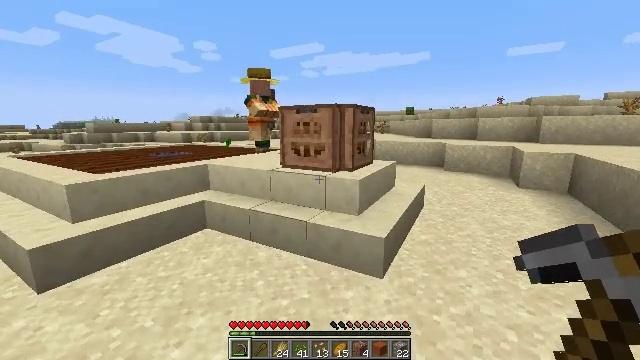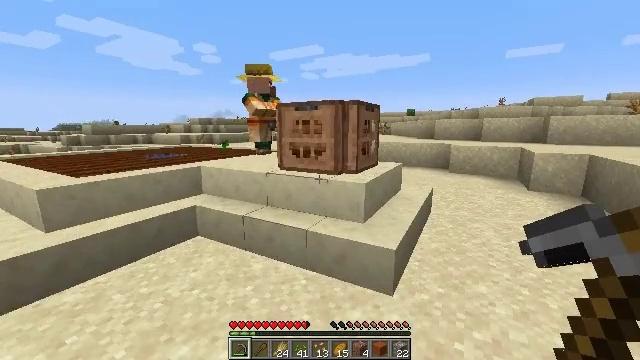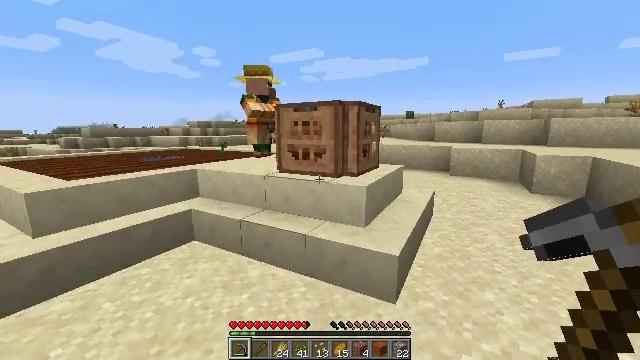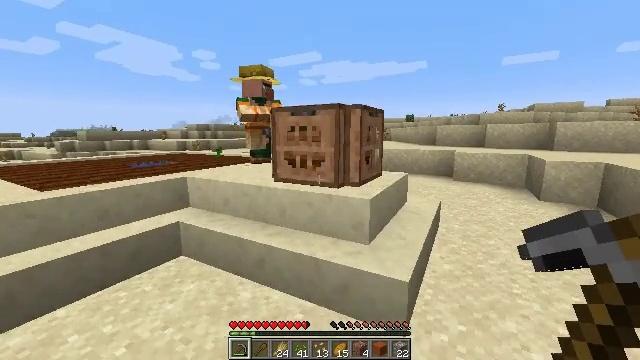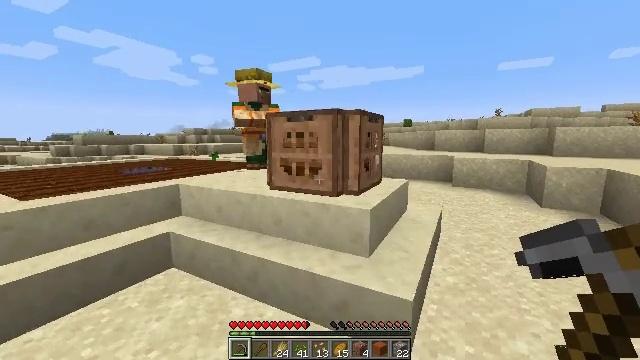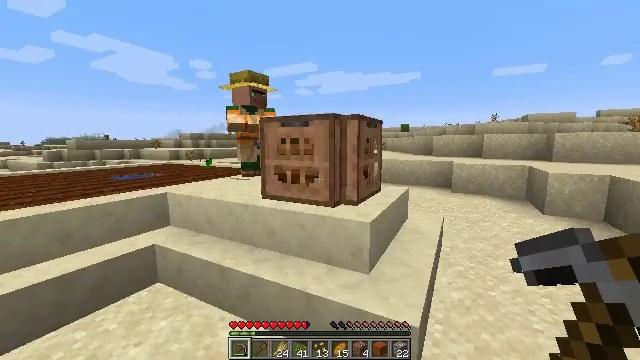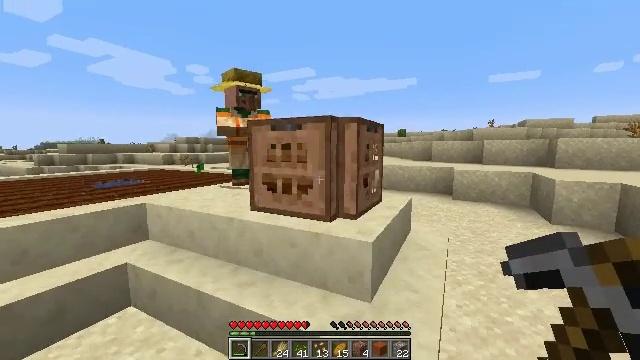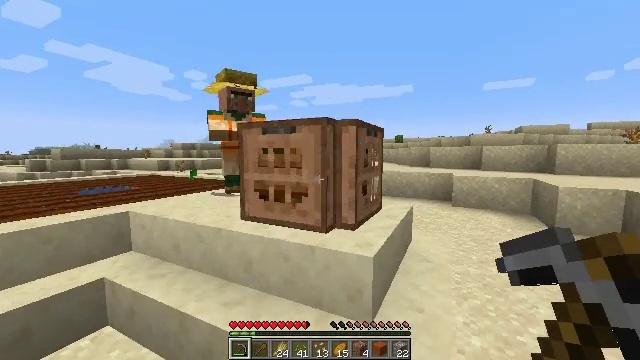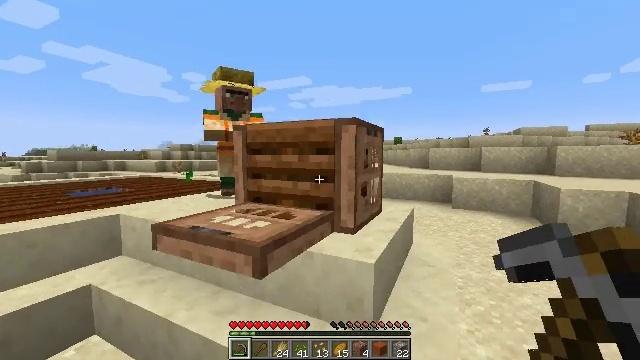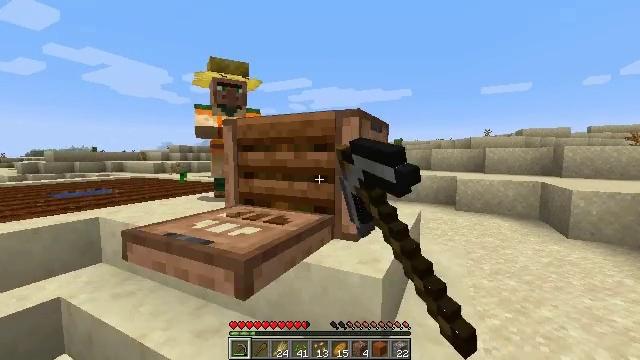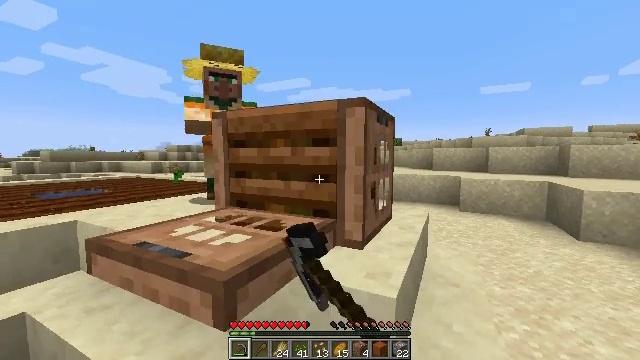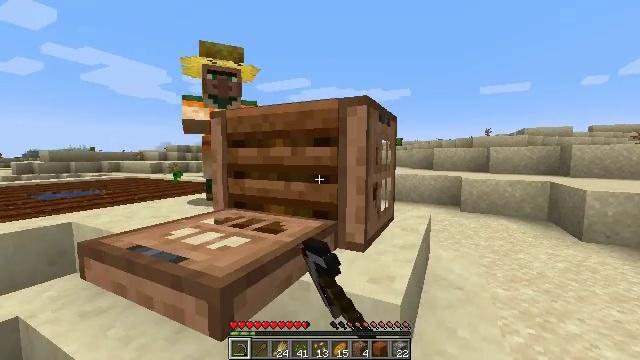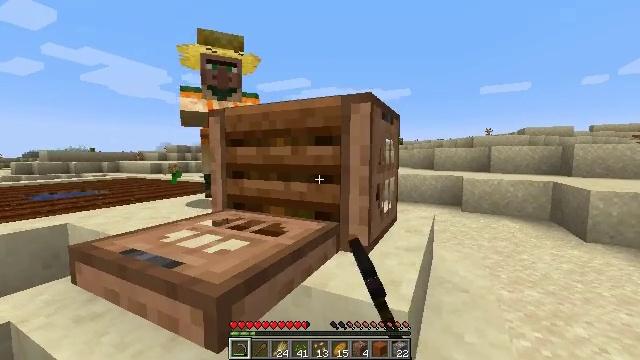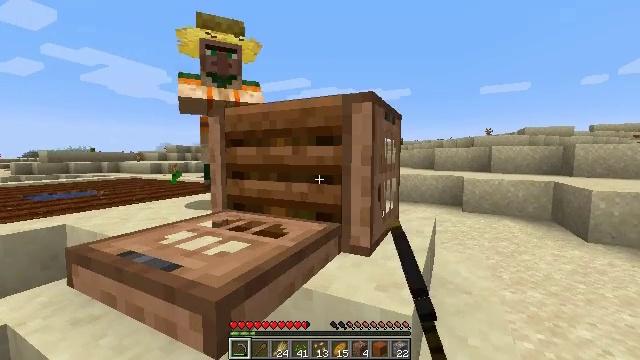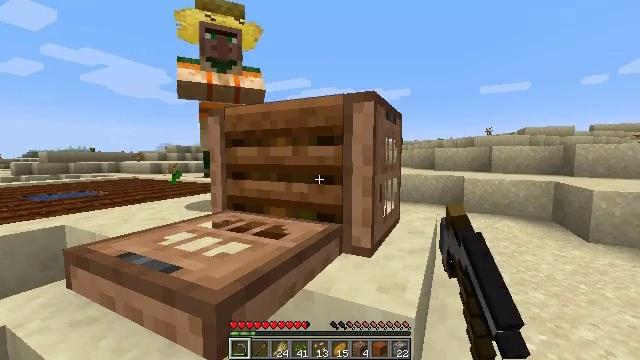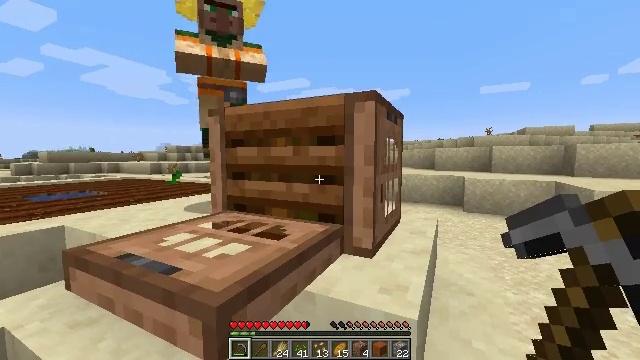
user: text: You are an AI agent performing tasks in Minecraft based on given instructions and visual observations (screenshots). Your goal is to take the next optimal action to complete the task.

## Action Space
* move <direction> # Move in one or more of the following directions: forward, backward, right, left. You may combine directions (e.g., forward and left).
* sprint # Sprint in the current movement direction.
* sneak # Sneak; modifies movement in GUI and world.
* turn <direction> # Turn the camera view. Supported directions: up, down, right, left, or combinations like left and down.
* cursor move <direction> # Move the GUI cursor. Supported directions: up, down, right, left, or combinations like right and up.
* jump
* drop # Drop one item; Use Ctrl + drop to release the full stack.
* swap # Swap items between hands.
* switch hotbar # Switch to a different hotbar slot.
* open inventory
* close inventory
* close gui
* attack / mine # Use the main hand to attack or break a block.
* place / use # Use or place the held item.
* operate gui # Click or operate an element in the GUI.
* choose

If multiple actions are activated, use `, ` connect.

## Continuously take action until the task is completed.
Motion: motion action
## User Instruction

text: Destroy the melon stem in the farm.
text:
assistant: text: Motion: move forward
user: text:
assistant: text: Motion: move forward
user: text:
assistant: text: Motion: move forward
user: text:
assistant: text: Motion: move forward, turn up
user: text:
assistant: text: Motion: move forward, turn up
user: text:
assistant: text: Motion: move forward, turn up
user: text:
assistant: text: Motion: move forward, turn up
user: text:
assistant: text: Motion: move forward, use / place
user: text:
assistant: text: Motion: move forward, use / place
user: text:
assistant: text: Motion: use / place
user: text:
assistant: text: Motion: use / place
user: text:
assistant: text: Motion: no_op
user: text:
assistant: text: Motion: no_op
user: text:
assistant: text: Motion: no_op
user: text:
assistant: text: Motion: no_op
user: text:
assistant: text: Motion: no_op
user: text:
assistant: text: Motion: no_op
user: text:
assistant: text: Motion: no_op
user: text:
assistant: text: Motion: no_op
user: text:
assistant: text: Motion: no_op
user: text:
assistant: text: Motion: no_op
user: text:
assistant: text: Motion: no_op
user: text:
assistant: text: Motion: no_op
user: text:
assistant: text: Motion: no_op
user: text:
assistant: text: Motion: no_op
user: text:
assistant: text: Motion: move forward
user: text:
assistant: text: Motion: move forward
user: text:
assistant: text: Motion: move forward
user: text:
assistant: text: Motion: move forward, use / place
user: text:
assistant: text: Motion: move forward, use / place